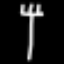
Label: fork